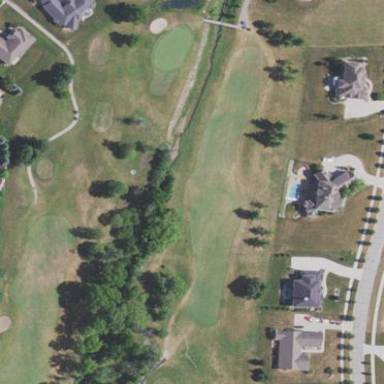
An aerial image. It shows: Picturesque scene of golf course with lateral water hazard.